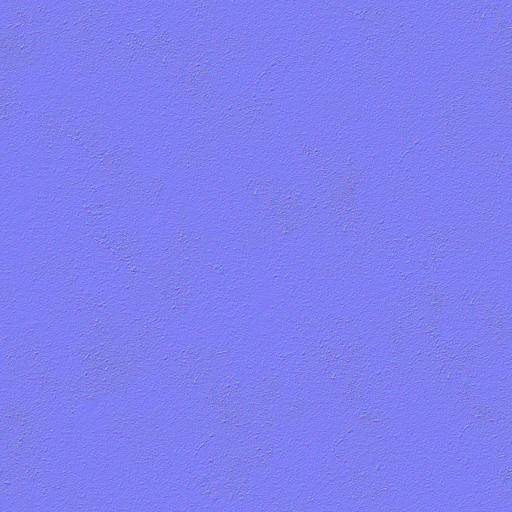
asphalt smooth